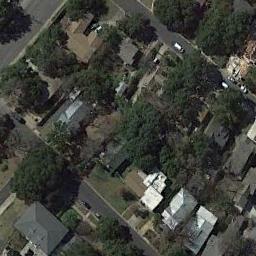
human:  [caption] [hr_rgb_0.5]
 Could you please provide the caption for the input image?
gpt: The medium residential is on the grass next to some trees and road .

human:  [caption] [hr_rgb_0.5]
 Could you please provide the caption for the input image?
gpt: Many trees and buildings are in medium residential area .

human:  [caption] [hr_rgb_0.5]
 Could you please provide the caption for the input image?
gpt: Most of the houses in the mid-sized area are blue .

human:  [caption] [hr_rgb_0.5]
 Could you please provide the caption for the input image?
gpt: The medium residential area has some neatly arranged houses and some trees are among these houses .

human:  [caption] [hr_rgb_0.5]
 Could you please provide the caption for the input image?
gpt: There are many green trees and some buildings on the medium residential area .